Question: Have been getting pretty bald over this situation!
I am using MS VS 2010 C# ASP.NET, and MS SQL EXPRESS 2008, IIS 7 on Windows 7.
I have the asp.net login control on a page. It works quite flawlessly in development environment.
When I move the site to IIS, the login aspx page is displayed and all seems to be working fine. As soon as I put in my login credentials (which have been tested on the same database in MS VS Dev server) and click login, I am presented with an IIS error that states I do not have permission. (Please see stack trace)
I have done some digging, and read that when MSVS , when we move this to our production server (its not really a server, its just IIS on one of our win 7 machines to test) and try to login via the internet, it seems as if IIS_IUSRS does not have permissions.
1: Detaching the database from the solution, attaching it in SQL Server Manager, and trying to set the permissions there. Couldn't recognize IIS_IUSRS account at all. (I tried computer name / IIS_IUSRS too). This probably makes sense since IIS_IUSRS is not really a windows account. I also had the same issues trying to give permissions for NT AUTHORITY.
1. I was thinking if I could somehow create the database from IIS_IUSRS it will automatically figure out the plumbing for me, but wasn't sure where to start here, or if thats possible.

This is my connection string that I am using to connect to the db:
'''
<connectionStrings>
<remove name="ApplicationServices"/>
<add name="ApplicationServices" connectionString="data source=.\SQLEXPRESS;Integrated Security=True;AttachDBFilename=|DataDirectory|spnetdb.mdf;User Instance=true" providerName="System.Data.SqlClient" />
</connectionStrings>
'''
Any help is greatly appreciated, I have been stuck for quite some time now.
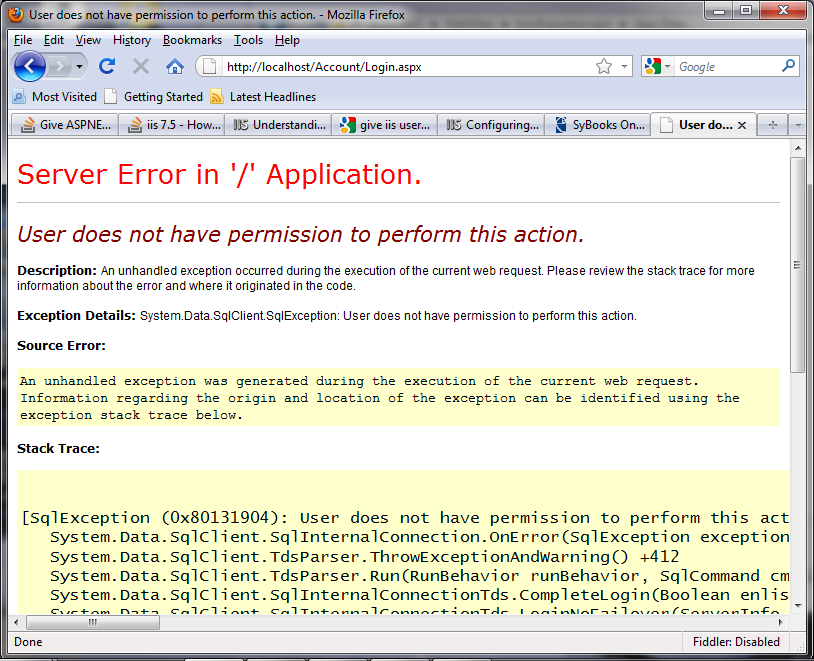
Answer: This may be a little specific, but there are most surely some solutions for others in this mix. Here is what I had to do to port my asp.net website from a Development environment (MS VS 2010, SQLEXPRESS) to IIS 7.
What this will explain, is how to set up two web application under one website (Website1, and Website2). Website1 will use aspnetdb.mdf (created by visual studio) and Website2 will use website2 database which was manually created in MS SQL Server 2008. We will be porting the aspnetdb.mdf to sql server 2008 as well for ease of manipulation.
Website1 will also have permissions to create files and directories on website2.
****Step 1:****
create a new folder in wwwroot to hold both applications (We called it websites)
Copy paste "WebSites" folders for website2 and website1.
If not already created, create the Application pool and configure it to use .NET framework 4.0, Integrated pipeline mode, we called it asp4.
Currently uses App pool for website1
In IIS MANAGER, add new website. Point its physical directory to website1 that we just copied into the new folder on the root (Section 1, Step 1).
Select the application pool for website1, .
We set the site name the same as the physical directory (website1).
Verify other requirements, Section 2 website1 DB Setup and IIS folder permissions.
In IIS Manager, right click the new website application we just created, select "Add Virtual Directory".
Set the physical path to the website2 folder that we copied to our new folder on the wwwroot holding both applications, .
Convert to application and select the application pool for website1, .
We set the alias to the same as the physical path folder, website1.
Currently, there are no connection requirements to pass through.
Verify other requirements
Note: From now on will probably just use most recent aspnetdb.bak file.
Attach aspnetdb.mdf into ms sql server by rightclicking database's and attaching DB.
If user is not set up -
if permissions not setup -
need to remove user instance variable (;User Instance=true) auto generated in connection string by MS VS in web.config.
'''
- <remove name="ApplicationServices"/>
- Not 100% neccessary but this will make it more scalable accross platforms
- In the web.config, make sure we are using the database we attached / restored on MS SQL Server.
- "data source=.\SQLEXPRESS;Integrated Security=SSPI;initial catalog=aspnetdb" (because we renamed it aspnetdb)
'''
Make sure DB is restored on MS SQL SERVER
Database requirements
If user is not set up -
if permissions not setup -
Set folder permissions : Since website1 writes files and creates folders in website2, (its set up to be always looking in the parent folder for website2 folder) we need to give server IIS_IUSRS , ours is (IIS_IUSRS(MIKE71\IIS_IUSRS) permissions.
From within IIS, rightclick the nested application website2 and select edit permissions. Ensure that modify and write priveledges are checked off for IIS_IUSRS.
- - -
Why? Need create and allow IIS APPOOLsp4 user to have permissions to databse, set as data reader (the application pool created in Section one, Step 2)
How: In the security section in MS SQL SERVER, need to right click users and add IIS APPPOOLsp4 (IIS APPPOOLpppoolname, created in Section one, Step 2).
<URL>
Right click on the database name, (website2 db) and click properties. In permissions section add your APPPOOL user that you just created in Section 4, Step 1, be sure to give him Execute and Select permissions.
Website1 needs Execute, Select, Delete, Insert permissions as well. Website2 is also using this app pool which it shouldnt be because we dont not need to alow the user to have that kind of functionality from within the trimdynamics application. We could seperate the app pools so that our trim dynamics IIS USRS is only getting Execute and Select permissions.